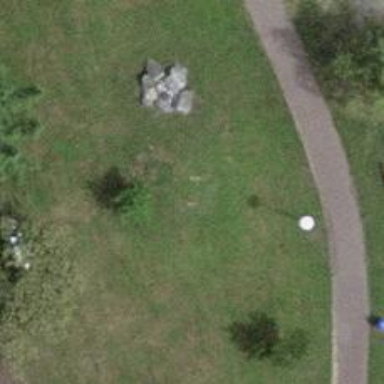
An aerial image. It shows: Red bench.